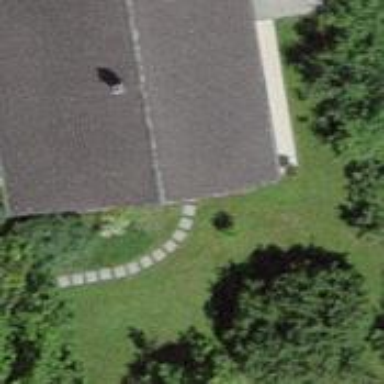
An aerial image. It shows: Simple house.